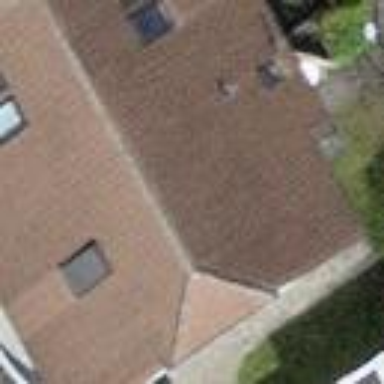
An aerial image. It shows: Building with tile roof.